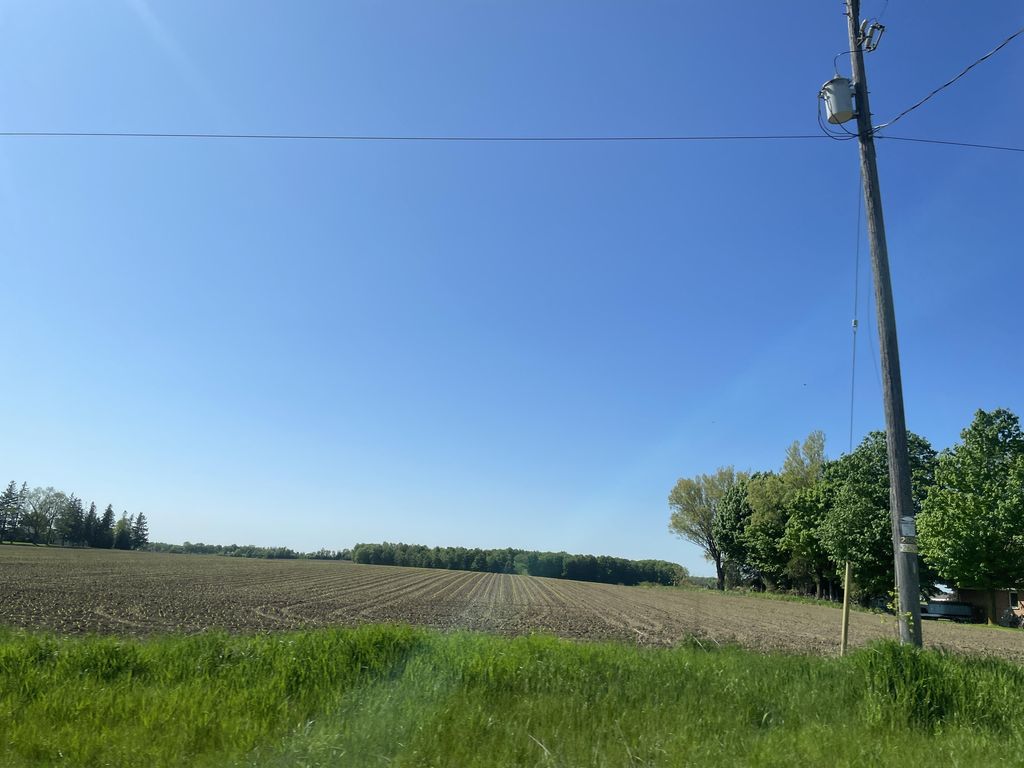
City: kitchener-waterloo